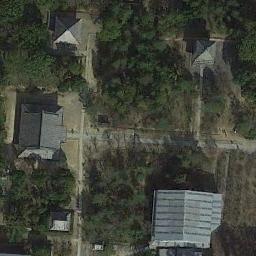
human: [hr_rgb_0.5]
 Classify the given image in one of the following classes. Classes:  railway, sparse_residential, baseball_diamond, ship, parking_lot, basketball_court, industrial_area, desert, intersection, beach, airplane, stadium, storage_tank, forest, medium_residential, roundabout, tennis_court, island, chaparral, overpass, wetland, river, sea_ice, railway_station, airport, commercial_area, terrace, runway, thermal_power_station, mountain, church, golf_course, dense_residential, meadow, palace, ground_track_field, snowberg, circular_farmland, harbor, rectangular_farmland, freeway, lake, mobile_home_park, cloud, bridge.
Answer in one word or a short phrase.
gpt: palace